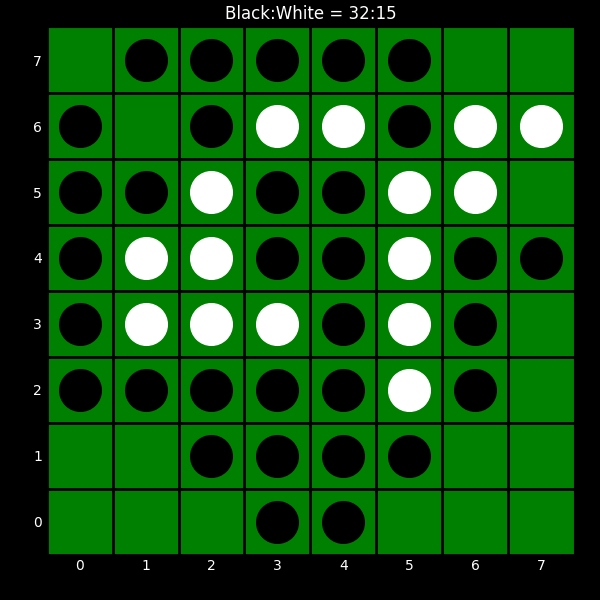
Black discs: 32
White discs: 15